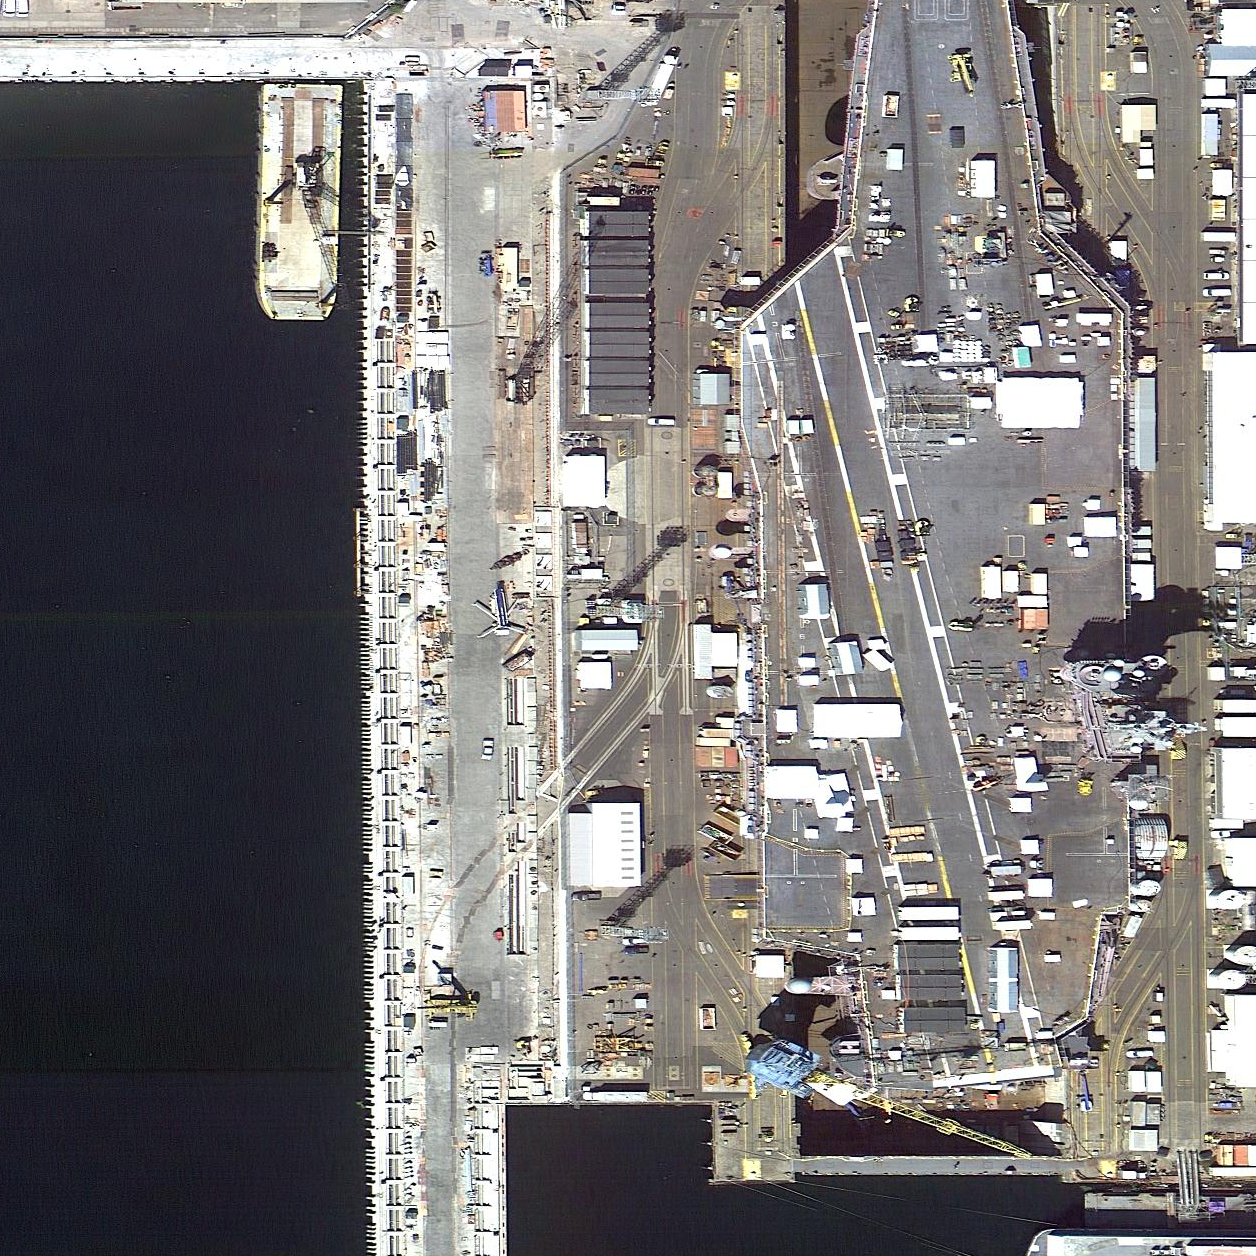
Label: Nimitz-class_aircraft_carrier